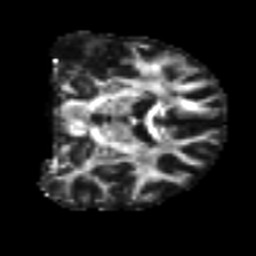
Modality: FA
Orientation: coronal
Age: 49
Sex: female
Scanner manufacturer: siemens
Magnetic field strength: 3 T
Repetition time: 4.987 s
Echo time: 0.0792 s